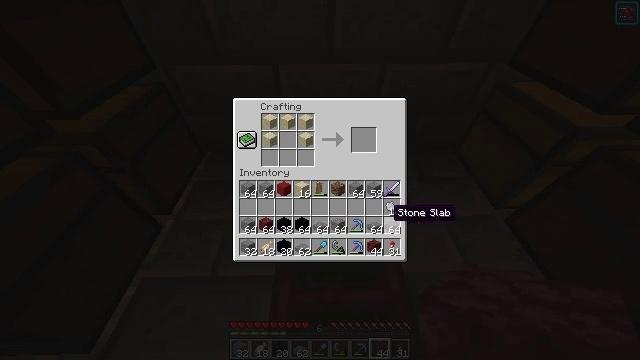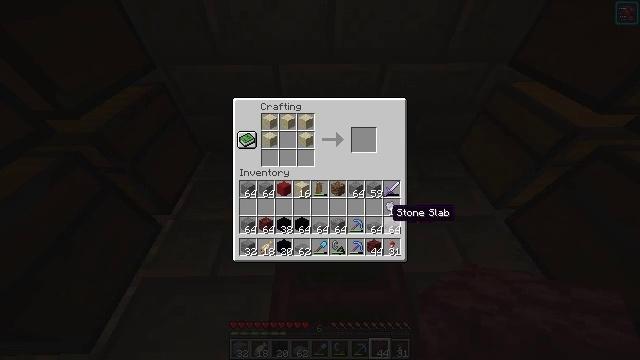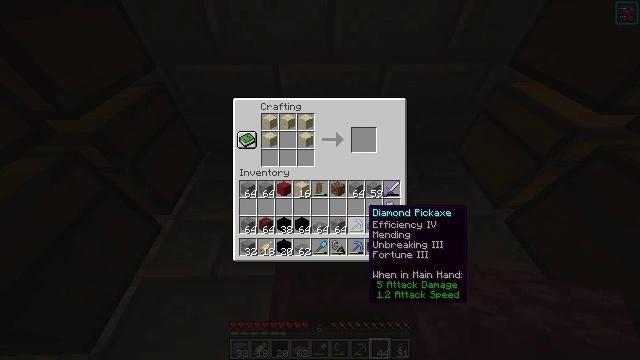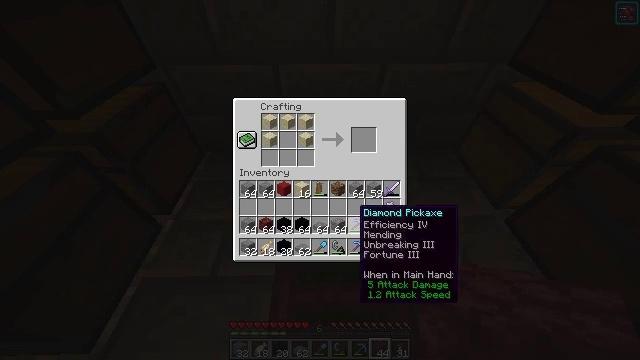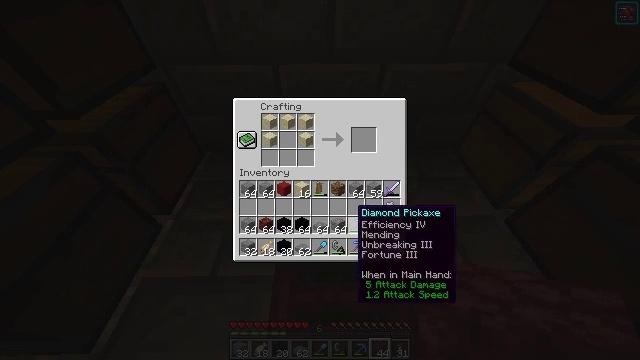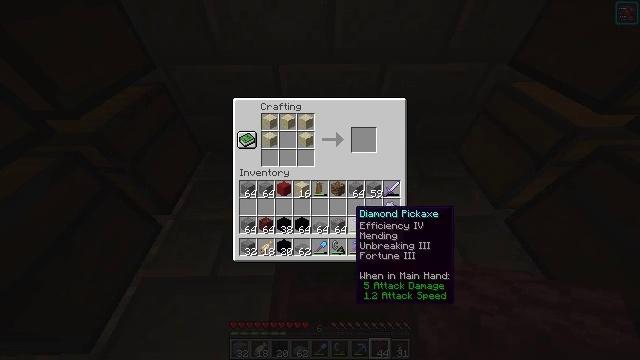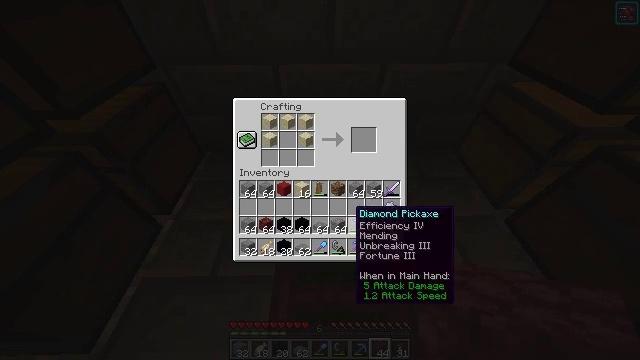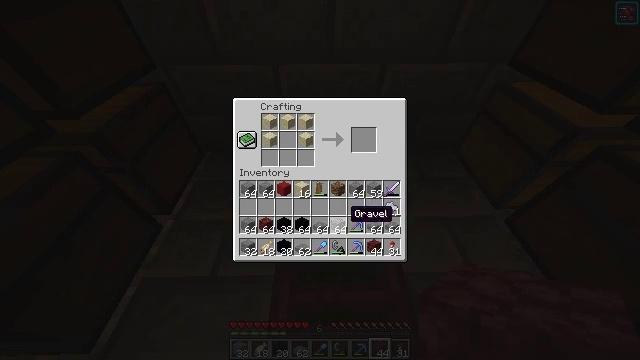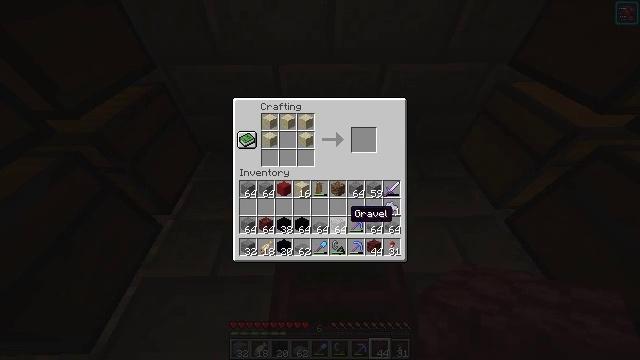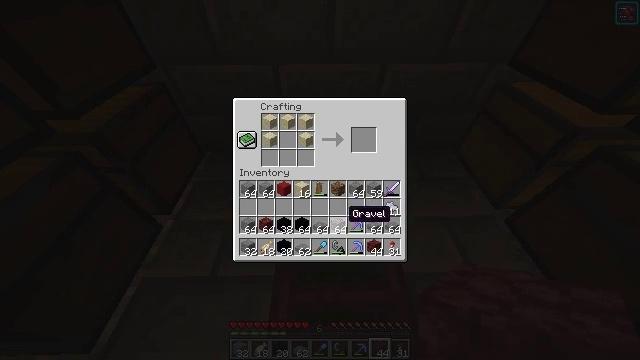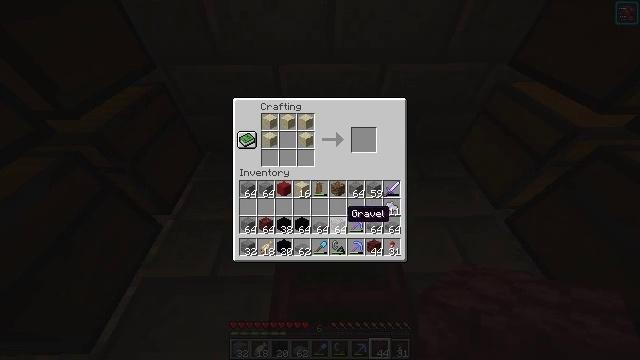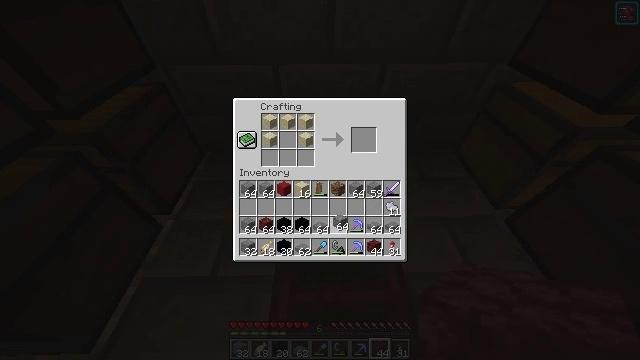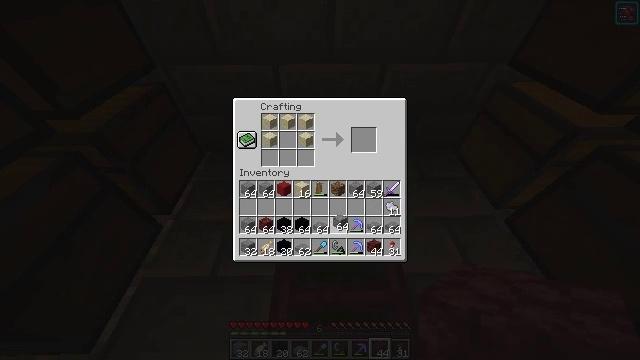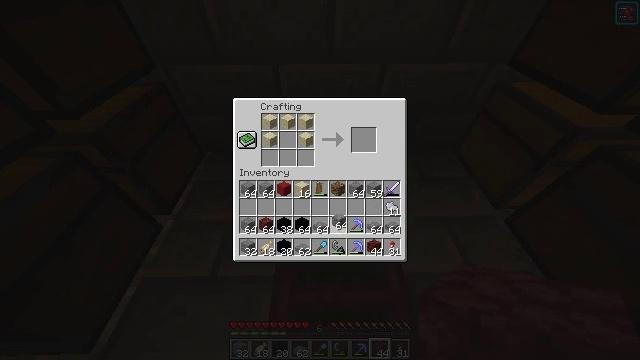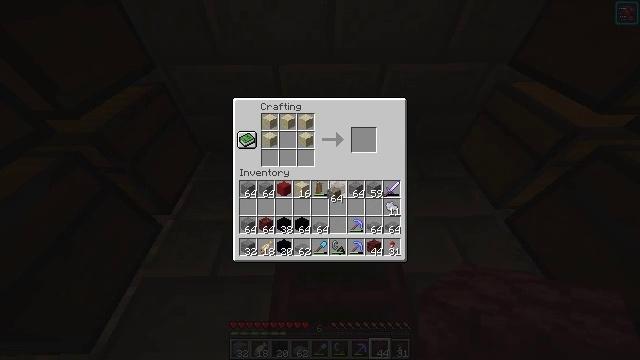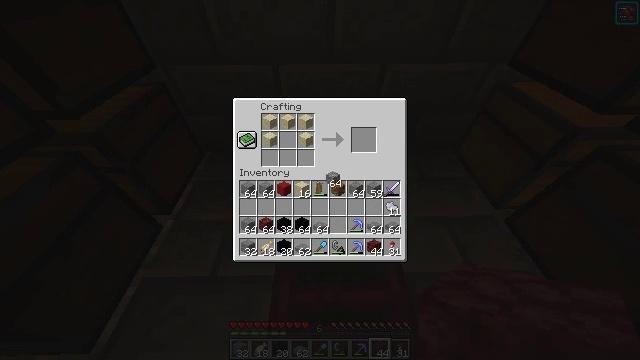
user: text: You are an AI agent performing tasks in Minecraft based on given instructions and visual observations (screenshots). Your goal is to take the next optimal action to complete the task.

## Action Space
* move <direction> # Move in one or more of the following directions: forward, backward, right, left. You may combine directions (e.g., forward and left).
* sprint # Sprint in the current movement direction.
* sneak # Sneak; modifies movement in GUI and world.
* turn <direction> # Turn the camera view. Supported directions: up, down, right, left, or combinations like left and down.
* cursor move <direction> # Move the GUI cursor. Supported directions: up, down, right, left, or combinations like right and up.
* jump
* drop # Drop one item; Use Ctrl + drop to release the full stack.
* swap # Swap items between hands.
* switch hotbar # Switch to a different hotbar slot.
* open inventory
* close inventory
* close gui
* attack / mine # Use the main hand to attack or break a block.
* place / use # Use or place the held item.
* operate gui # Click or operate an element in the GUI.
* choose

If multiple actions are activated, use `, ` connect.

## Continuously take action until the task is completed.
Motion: motion action
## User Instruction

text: Use the crafting table to craft white concrete powder.
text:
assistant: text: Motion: no_op
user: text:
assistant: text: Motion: cursor move left
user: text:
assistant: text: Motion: cursor move left
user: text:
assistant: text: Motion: no_op
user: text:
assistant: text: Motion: no_op
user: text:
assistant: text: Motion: no_op
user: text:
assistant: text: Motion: no_op
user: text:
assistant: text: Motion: no_op
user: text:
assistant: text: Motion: no_op
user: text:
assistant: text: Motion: no_op
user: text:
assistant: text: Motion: operate gui
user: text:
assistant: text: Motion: operate gui
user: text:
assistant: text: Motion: operate gui
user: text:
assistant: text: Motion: cursor move up
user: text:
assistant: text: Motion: cursor move up
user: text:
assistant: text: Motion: cursor move up
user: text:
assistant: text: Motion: cursor move up
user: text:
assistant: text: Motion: cursor move up
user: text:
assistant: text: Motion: no_op
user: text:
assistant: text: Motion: cursor move down
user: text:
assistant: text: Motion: no_op
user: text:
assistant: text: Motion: no_op
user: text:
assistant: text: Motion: no_op
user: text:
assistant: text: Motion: no_op
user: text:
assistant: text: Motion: choose
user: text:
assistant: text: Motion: choose
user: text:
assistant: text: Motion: choose
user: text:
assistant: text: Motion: choose
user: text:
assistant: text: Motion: cursor move left, choose
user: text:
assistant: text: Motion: cursor move left, choose